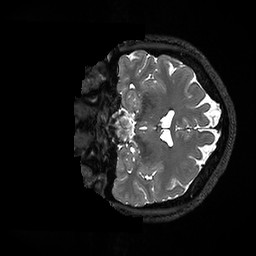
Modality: T2w
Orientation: coronal
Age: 50
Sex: female
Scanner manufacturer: ge
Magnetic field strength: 3 T
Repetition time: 3.202 s
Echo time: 0.06568 s